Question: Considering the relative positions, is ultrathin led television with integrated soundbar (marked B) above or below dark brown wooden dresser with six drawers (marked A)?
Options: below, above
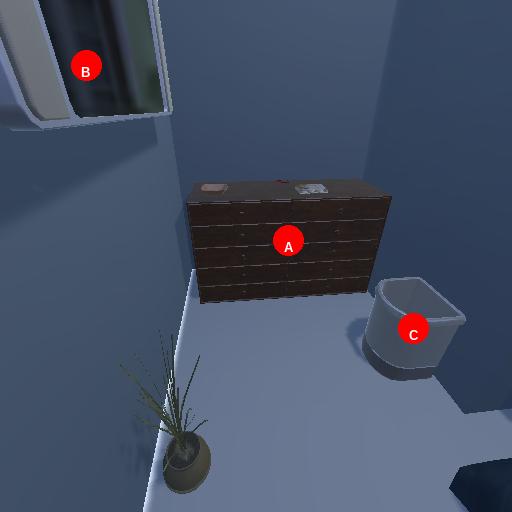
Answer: below